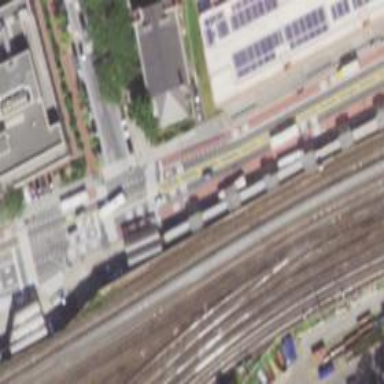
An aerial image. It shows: Electrified rail for trains.